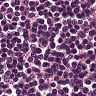
Metastatic tissue present: no